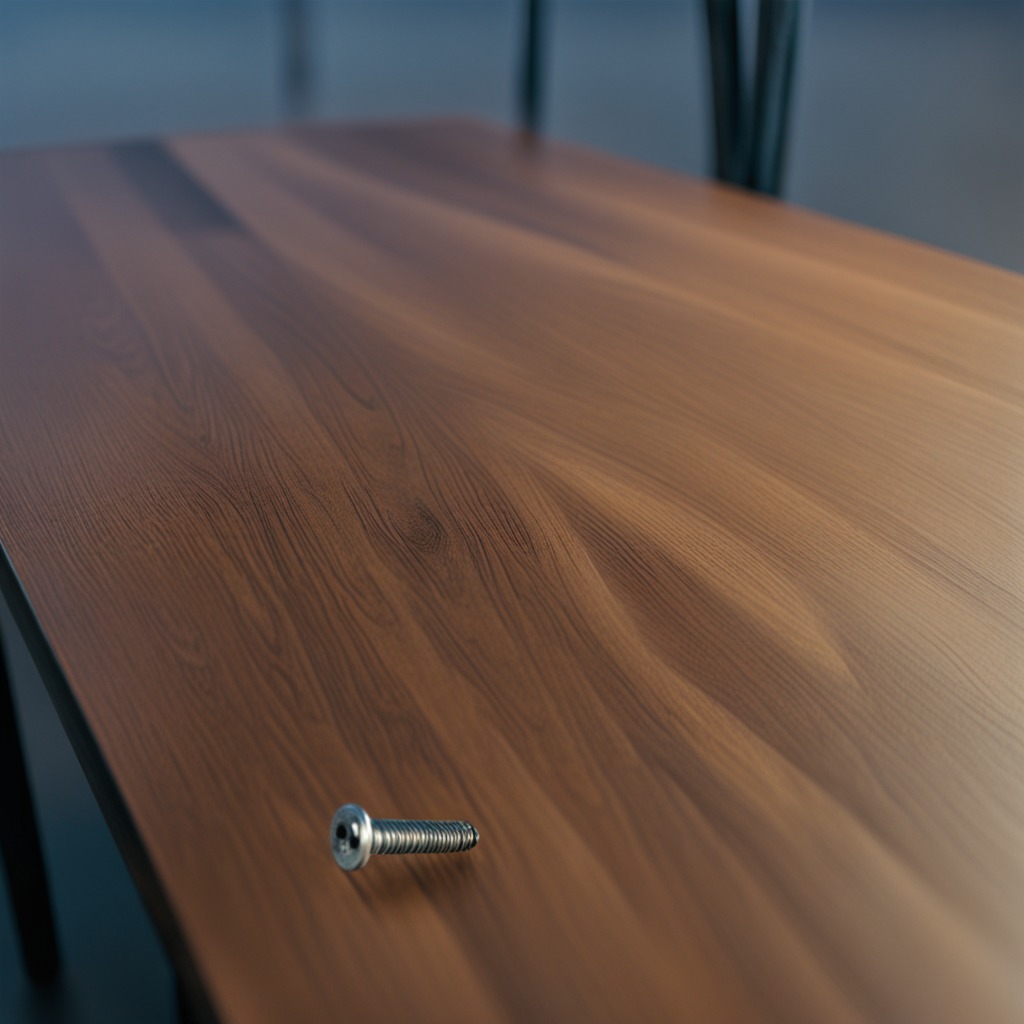
A metal screw is lying on the old table with burn marks in a small garage at twilight.